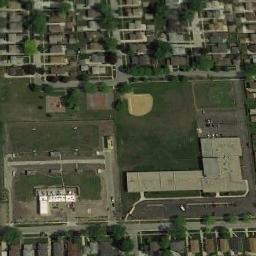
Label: baseball_diamond